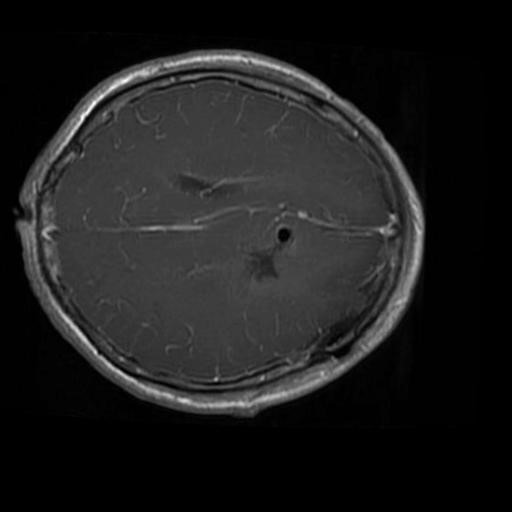
Label: brain_glioma